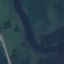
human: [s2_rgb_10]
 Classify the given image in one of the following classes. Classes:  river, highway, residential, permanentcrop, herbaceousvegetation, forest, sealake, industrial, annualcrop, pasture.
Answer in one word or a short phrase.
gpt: River